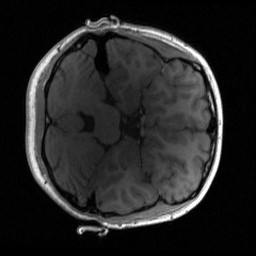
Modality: T1w
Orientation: axial
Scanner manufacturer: siemens
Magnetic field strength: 3 T
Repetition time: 2 s
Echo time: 0.0022 s